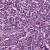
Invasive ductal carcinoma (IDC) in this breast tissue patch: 1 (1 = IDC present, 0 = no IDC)